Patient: sex M, age 57
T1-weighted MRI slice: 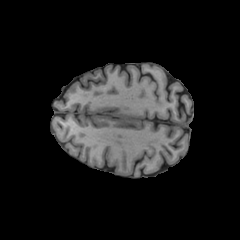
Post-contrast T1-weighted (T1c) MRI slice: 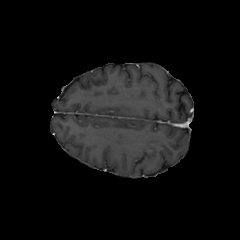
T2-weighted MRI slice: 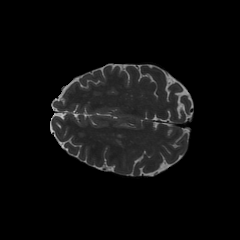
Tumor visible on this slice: yes
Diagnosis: Astrocytoma, IDH-wildtype
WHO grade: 2